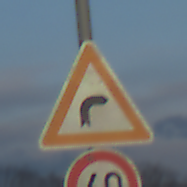
Verkehrszeichen: KurveRechts
Zusatzzeichen unten: Geschwindigkeit60
Umgebung: Outdoor, Nature
Tageszeit: SunriseSunset
Wetter: PartlyCloudy
Licht: Natural
Jahreszeit: NotSpecified
Kontrast: LowContrast